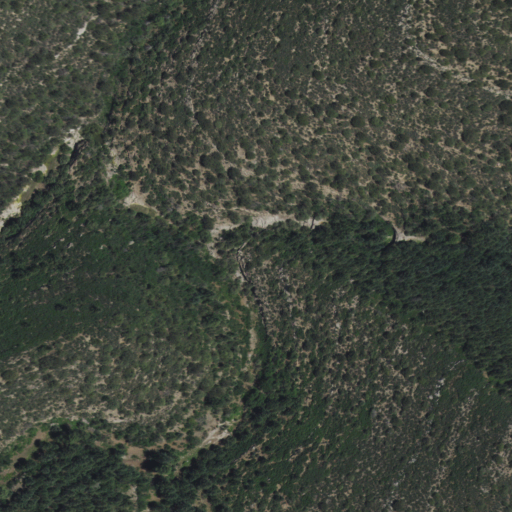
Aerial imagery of valley in New Mexico named Cañon del Agua Azul containing only evergreen forest